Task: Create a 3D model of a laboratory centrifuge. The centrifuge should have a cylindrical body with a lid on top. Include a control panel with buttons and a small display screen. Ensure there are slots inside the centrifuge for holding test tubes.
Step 631:
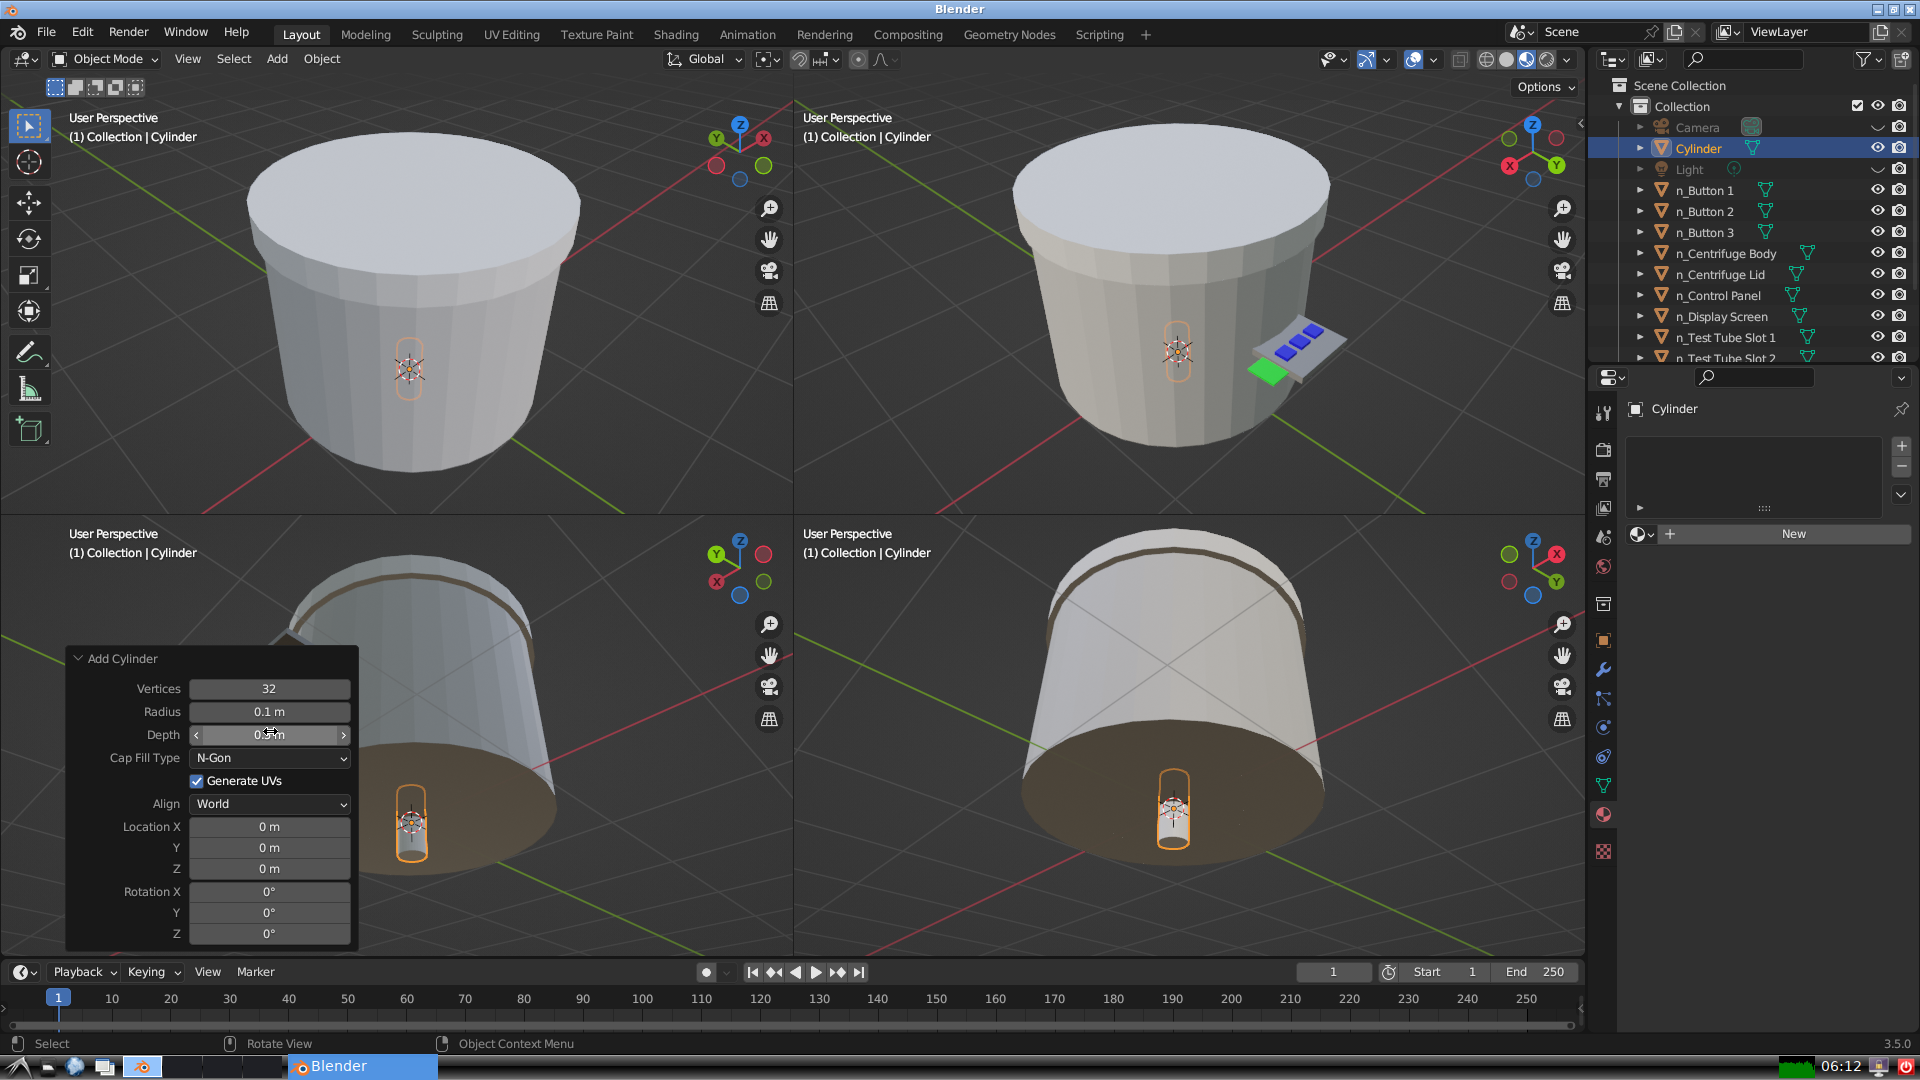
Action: click: no